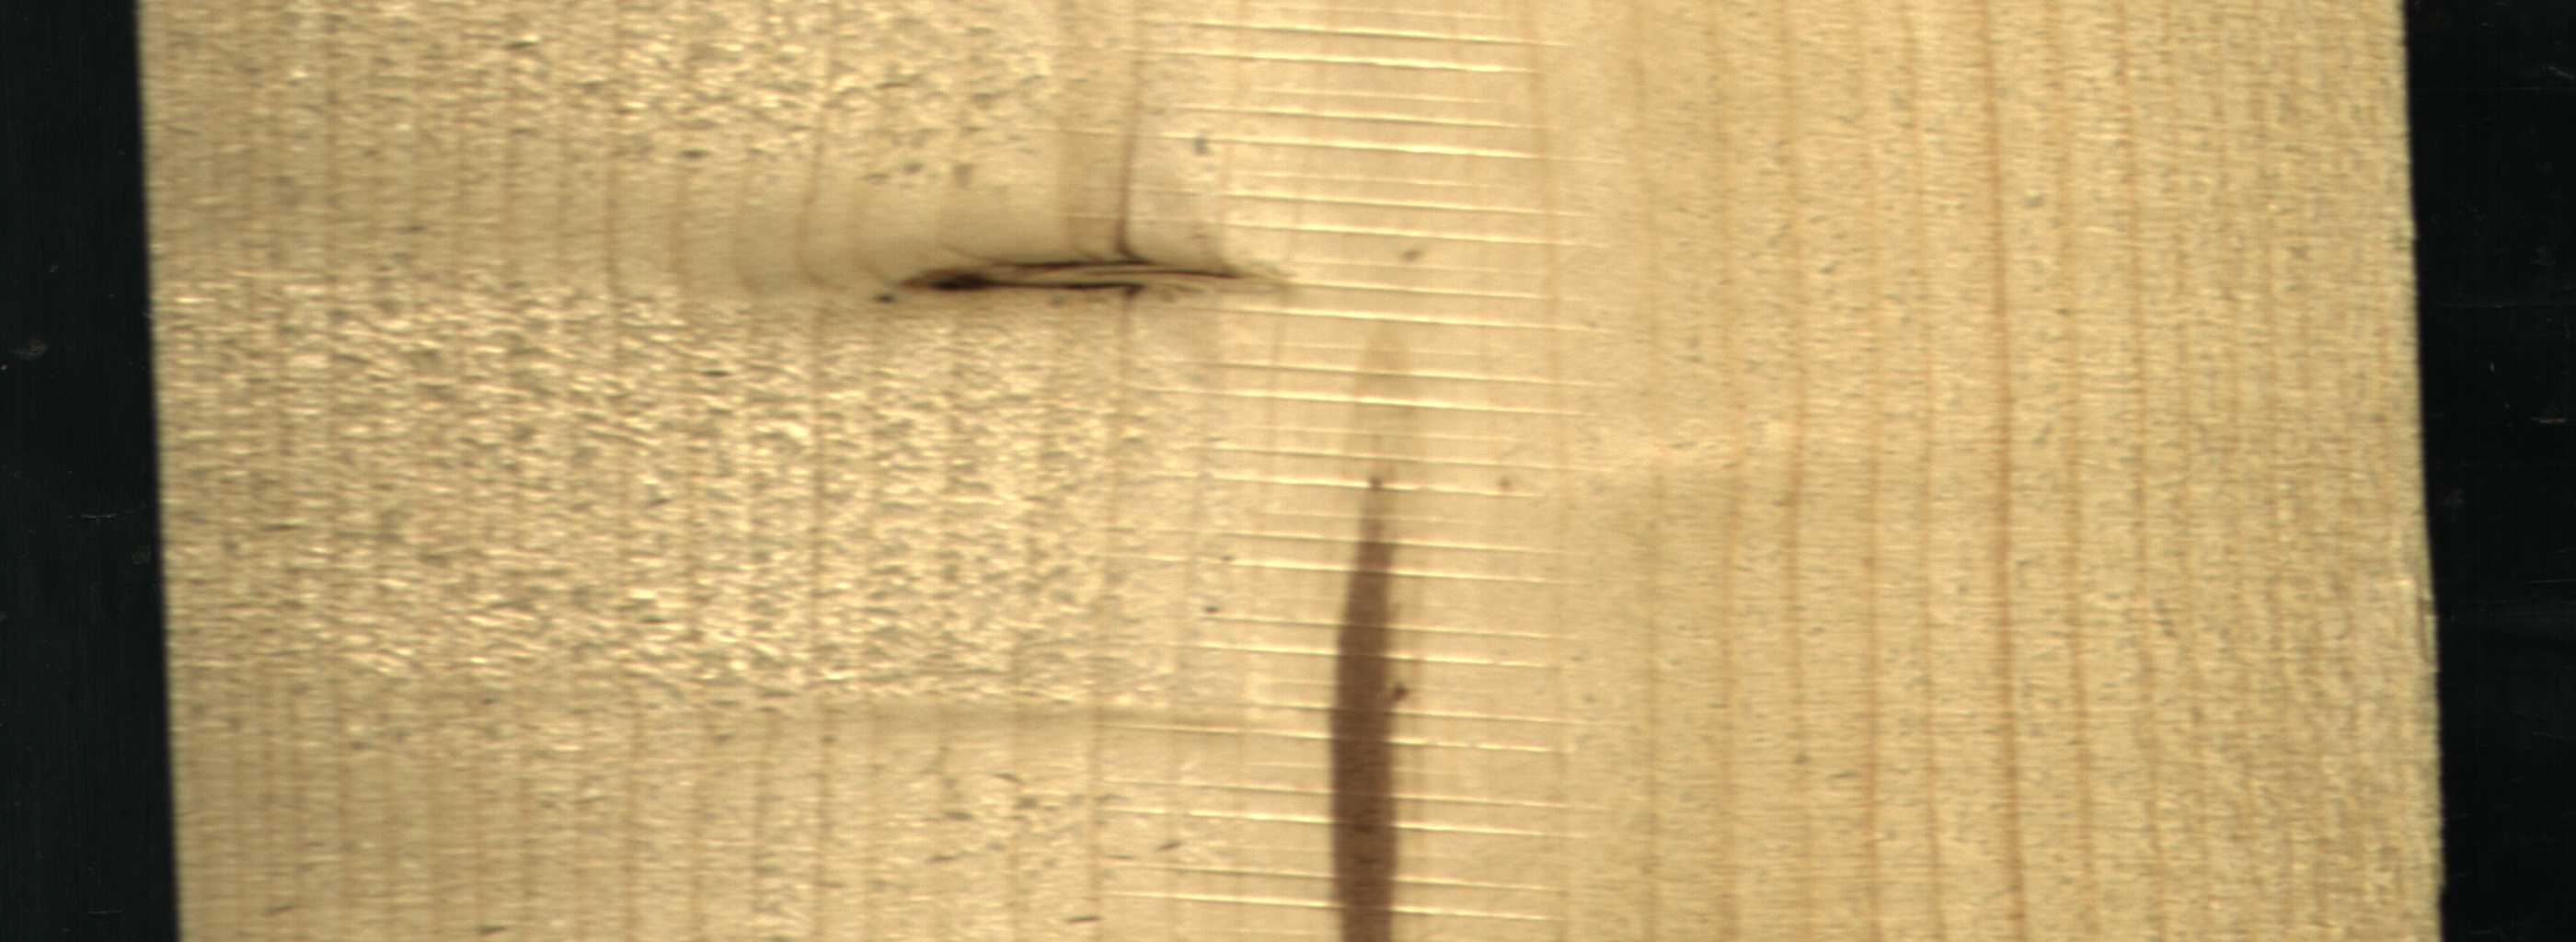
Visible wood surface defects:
Marrow
Dead_Knot